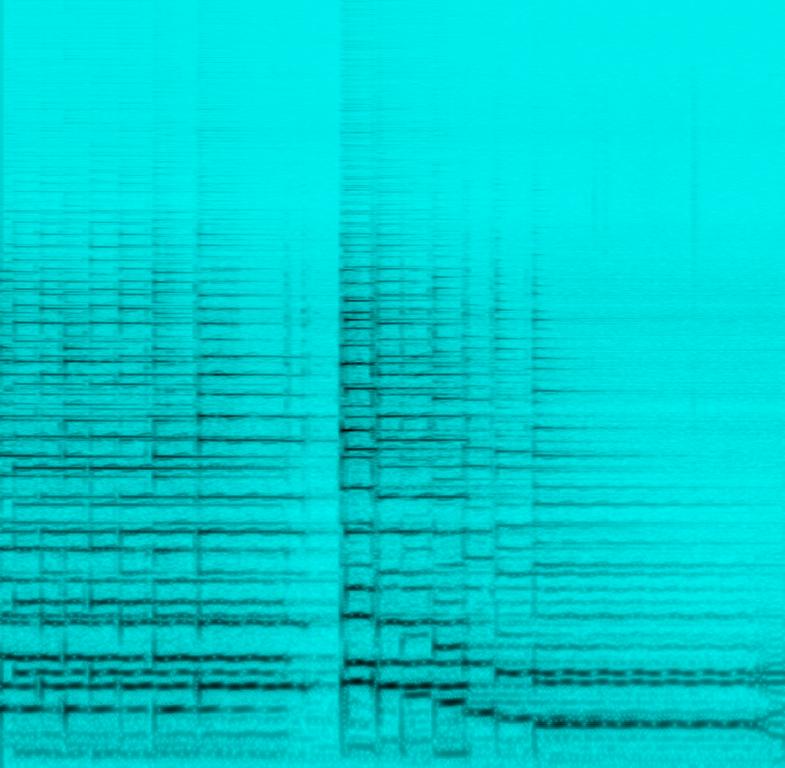
The low quality recording features an electric guitar melody played with a distortion pedal effect that changes its preset in the second half of the recording. The recording is mono and noisy.